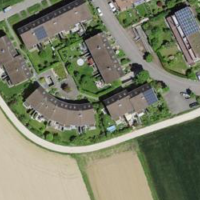
EUNIS habitat code: 55
Species observed at this site:
Allium ursinum
Beta vulgaris
Asplenium scolopendrium